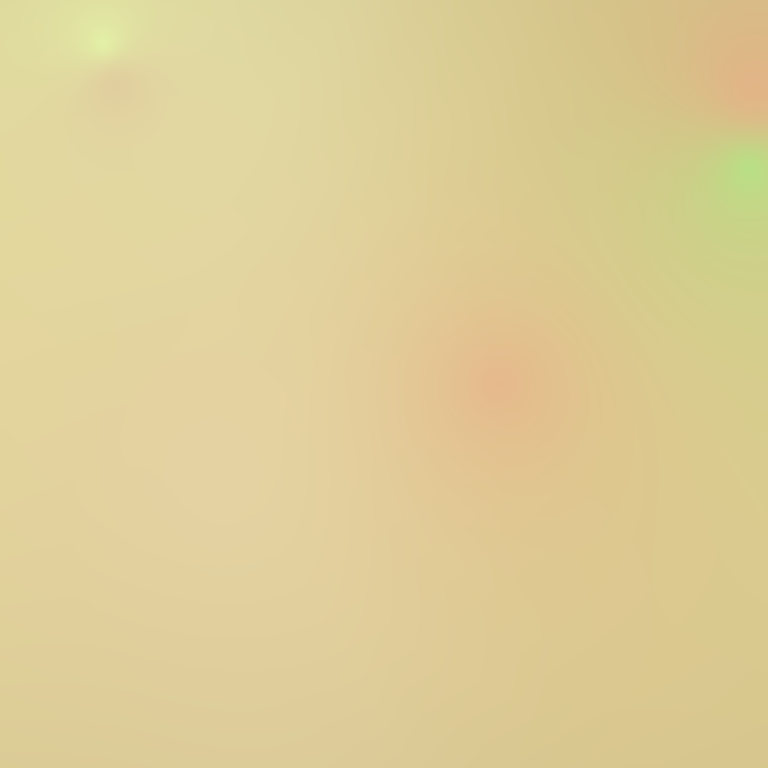
Abstract light effect, smooth blend from soft yellow to gentle green, serene atmosphere, diffuse glow, no room, no furniture, no objects.